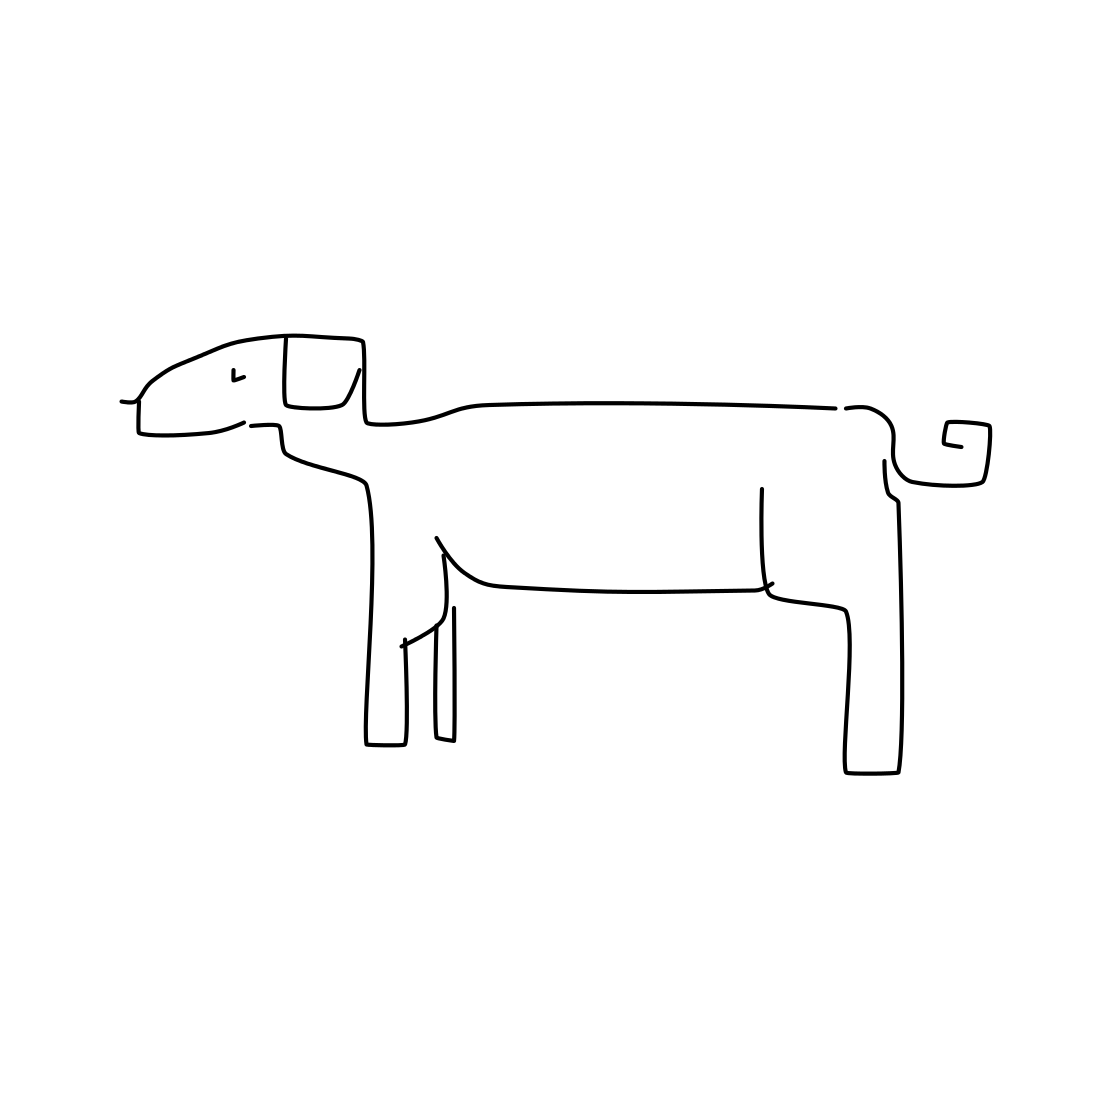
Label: dog